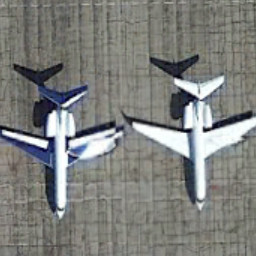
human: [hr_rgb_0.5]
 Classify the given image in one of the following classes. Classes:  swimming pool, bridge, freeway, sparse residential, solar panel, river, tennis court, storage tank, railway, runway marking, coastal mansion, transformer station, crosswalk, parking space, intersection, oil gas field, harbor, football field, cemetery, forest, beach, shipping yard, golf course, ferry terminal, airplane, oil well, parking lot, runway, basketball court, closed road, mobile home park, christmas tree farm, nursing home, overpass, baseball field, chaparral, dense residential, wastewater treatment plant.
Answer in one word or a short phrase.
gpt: airplane